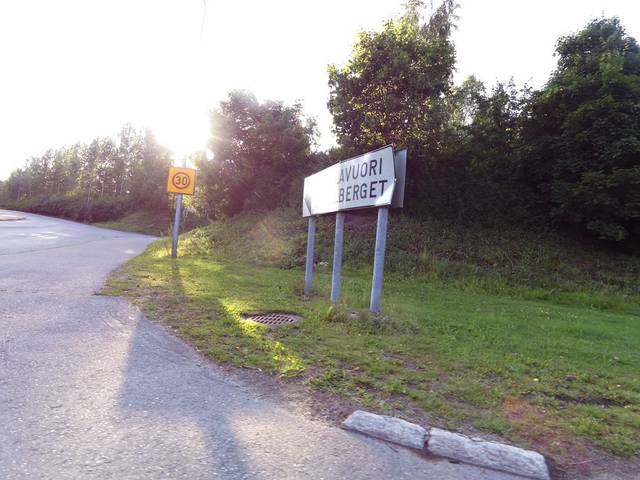
Region: Finland
Coordinates: 60.162, 24.6593